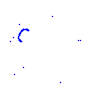
Particle: kaon